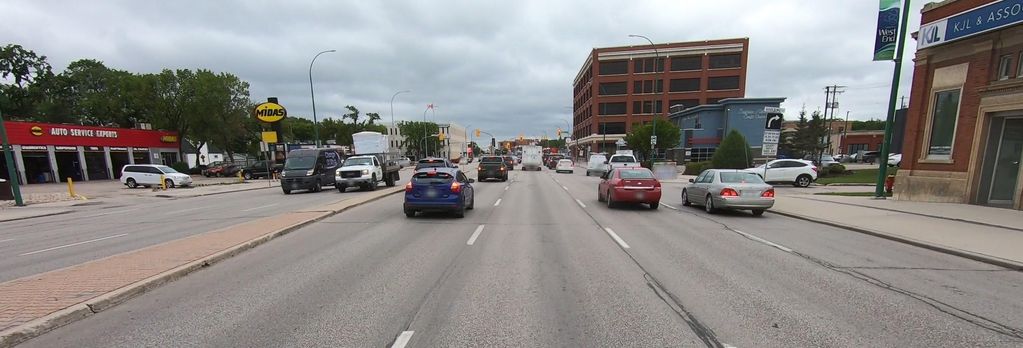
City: winnipeg